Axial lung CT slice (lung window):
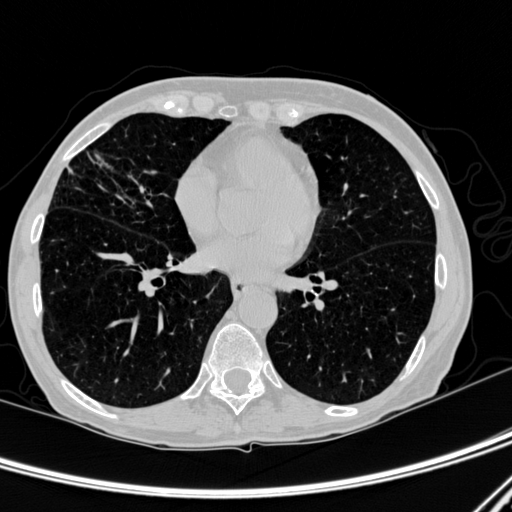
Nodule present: no